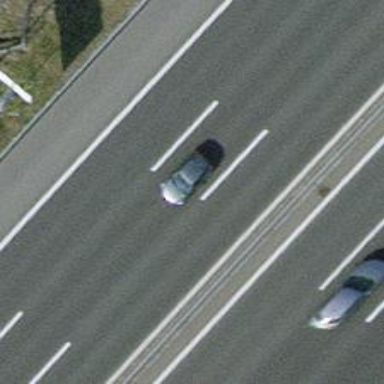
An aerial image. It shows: Asphalt motorway.